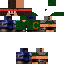
A male human skin with medium skin, wearing brown long hair dressed in a green tshirt and brown pants, featuring a closed mouth.